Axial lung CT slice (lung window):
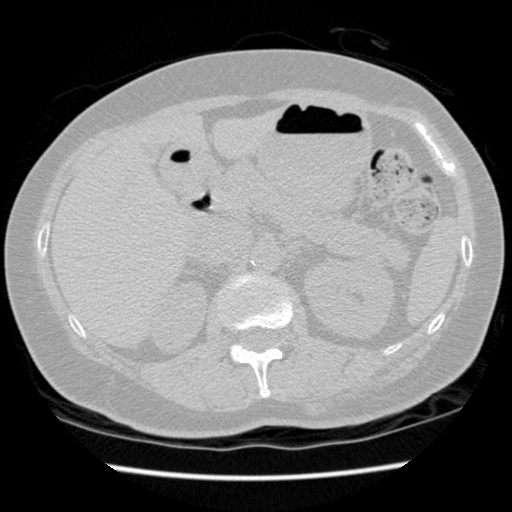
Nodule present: no